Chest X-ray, PA view. Patient: 34 years old, sex F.
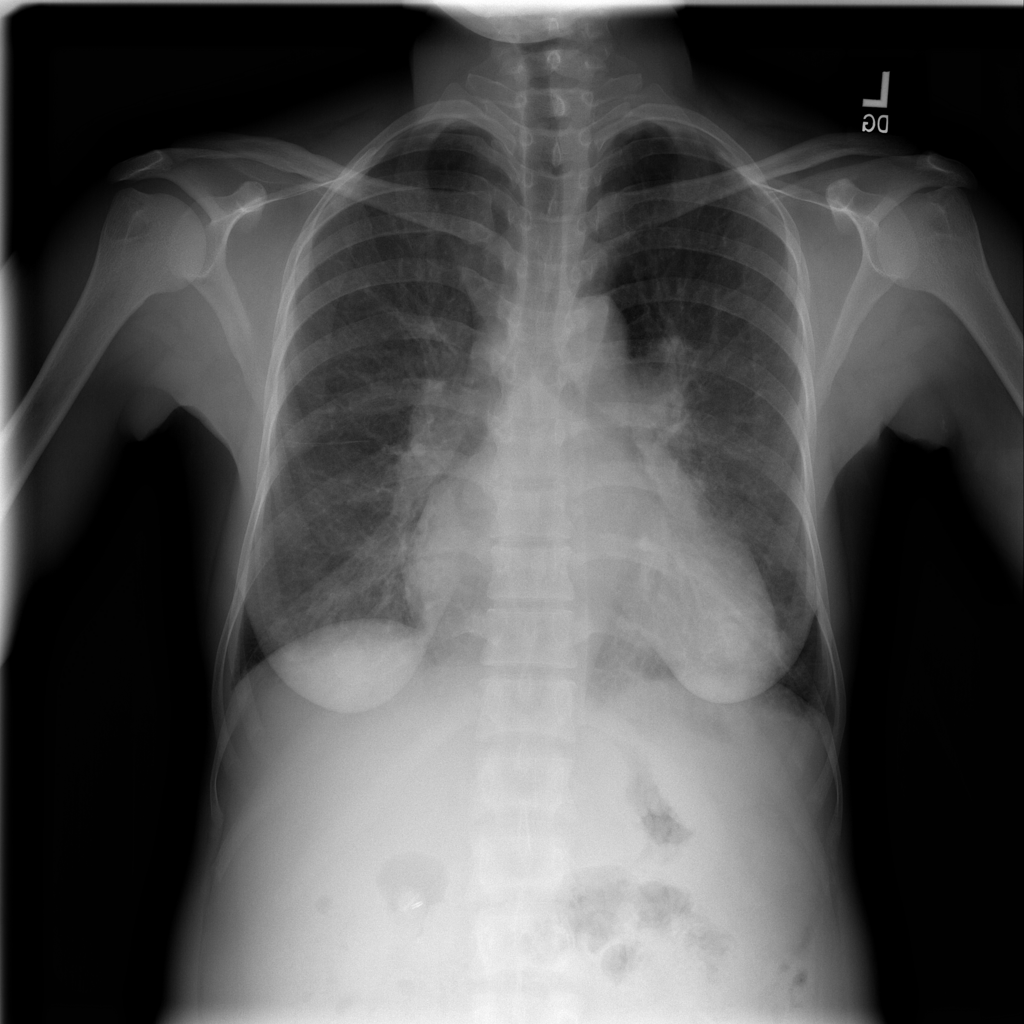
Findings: No Finding